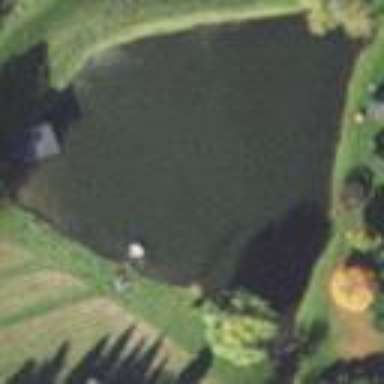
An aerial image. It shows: Pond with natural water.